Aerial crown-view tile of a tropical tree (Barro Colorado Island, Panama), acquired 20241014:
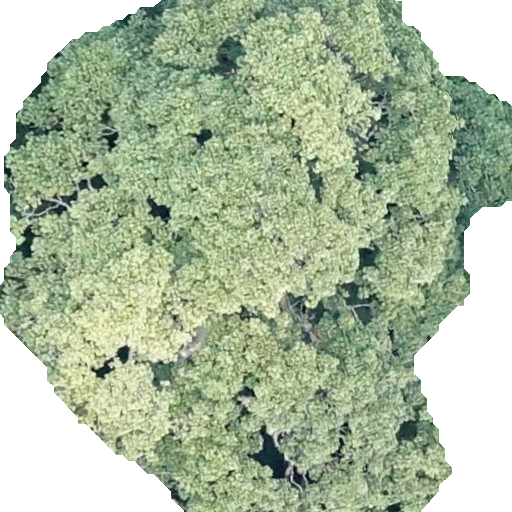
Species: Sterculia apetala
GBIF accepted scientific name: Sterculia apetala
Crown area: 352.788 m²